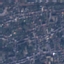
Label: Residential